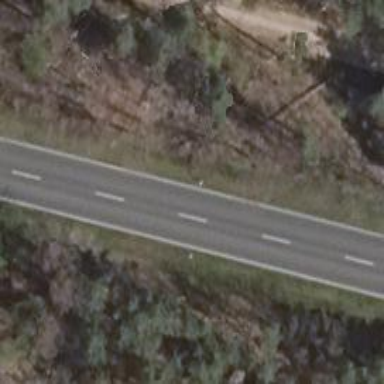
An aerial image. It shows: Secondary road with asphalt surface.